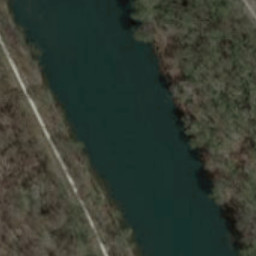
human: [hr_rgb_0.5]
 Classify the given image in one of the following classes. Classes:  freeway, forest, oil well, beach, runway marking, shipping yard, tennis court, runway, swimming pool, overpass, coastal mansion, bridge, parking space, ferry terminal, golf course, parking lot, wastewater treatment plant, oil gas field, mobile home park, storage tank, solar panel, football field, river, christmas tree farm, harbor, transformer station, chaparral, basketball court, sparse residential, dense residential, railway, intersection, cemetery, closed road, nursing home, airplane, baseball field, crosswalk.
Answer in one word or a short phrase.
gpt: river